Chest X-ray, PA view. Patient: 43 years old, sex F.
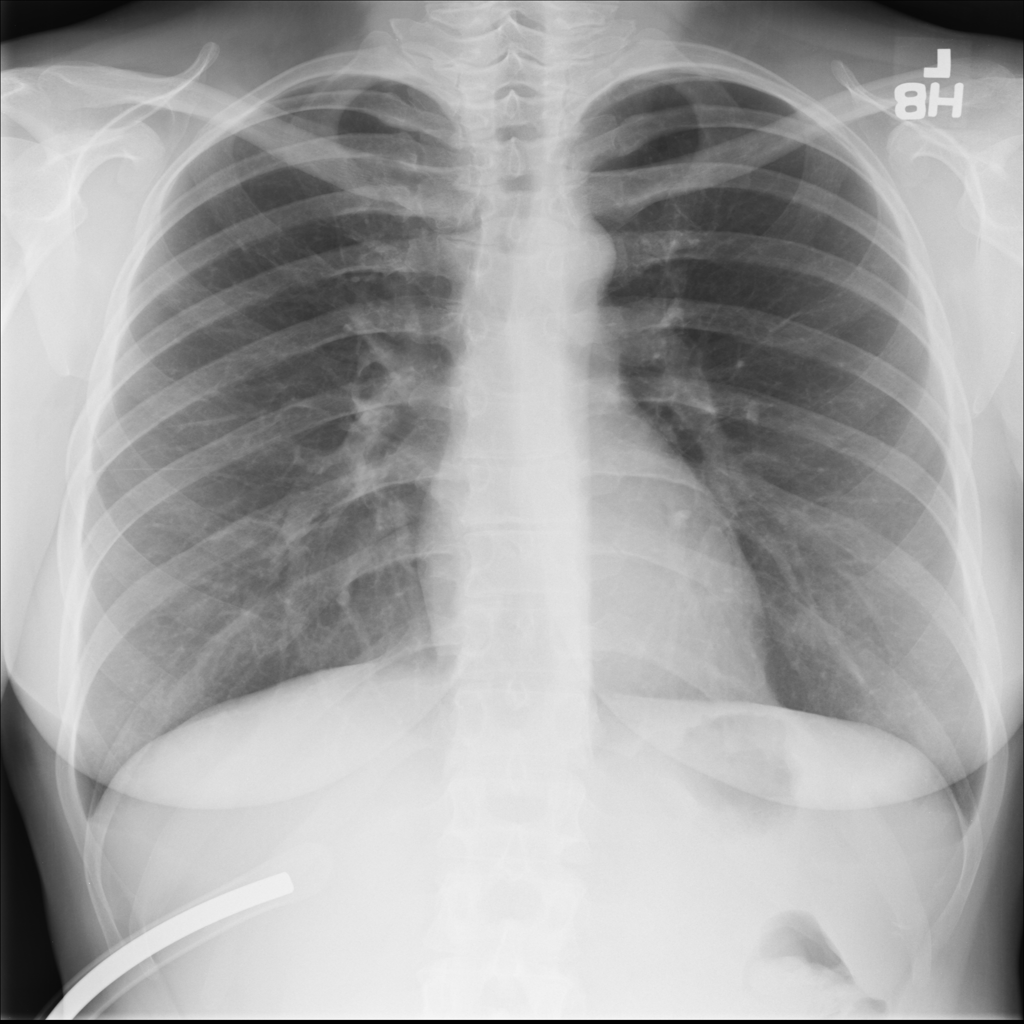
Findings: No Finding